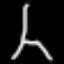
Label: The Eiffel Tower